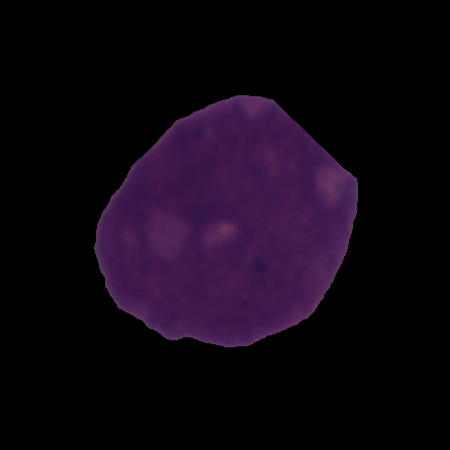
Label: cancer